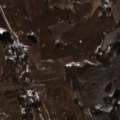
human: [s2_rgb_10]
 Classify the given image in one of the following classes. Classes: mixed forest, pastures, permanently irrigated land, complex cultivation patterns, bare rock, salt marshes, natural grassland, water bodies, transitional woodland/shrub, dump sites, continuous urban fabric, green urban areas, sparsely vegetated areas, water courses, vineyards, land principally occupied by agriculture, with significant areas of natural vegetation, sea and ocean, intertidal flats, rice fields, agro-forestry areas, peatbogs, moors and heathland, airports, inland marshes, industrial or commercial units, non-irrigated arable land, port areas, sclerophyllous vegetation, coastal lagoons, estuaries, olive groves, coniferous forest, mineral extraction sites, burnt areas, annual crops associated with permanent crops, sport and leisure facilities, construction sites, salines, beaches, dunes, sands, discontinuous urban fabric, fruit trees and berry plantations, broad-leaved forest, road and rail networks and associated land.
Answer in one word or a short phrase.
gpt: non-irrigated arable land, pastures, complex cultivation patterns, mixed forest, transitional woodland/shrub, inland marshes